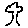
Label: tree